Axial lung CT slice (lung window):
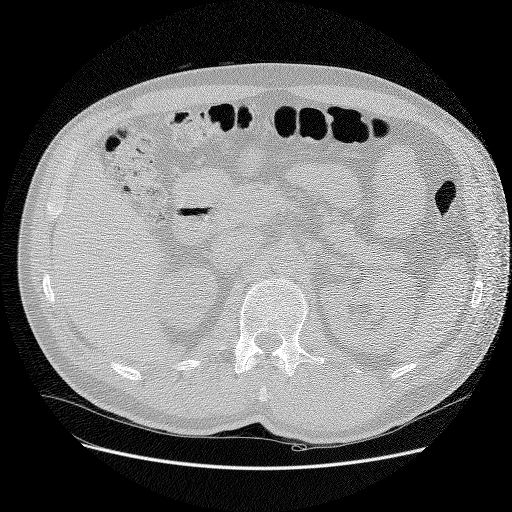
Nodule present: no